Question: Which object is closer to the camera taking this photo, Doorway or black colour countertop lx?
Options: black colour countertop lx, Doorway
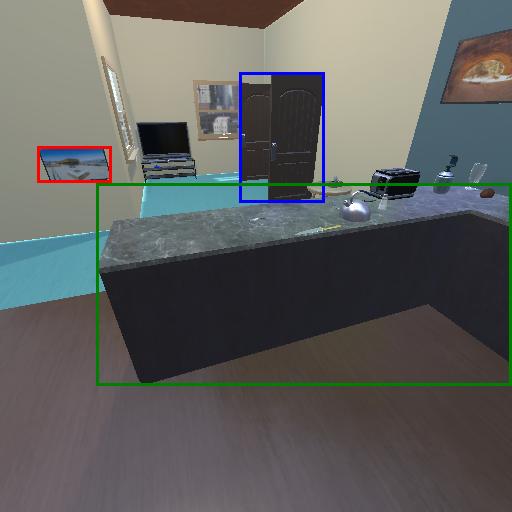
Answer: black colour countertop lx